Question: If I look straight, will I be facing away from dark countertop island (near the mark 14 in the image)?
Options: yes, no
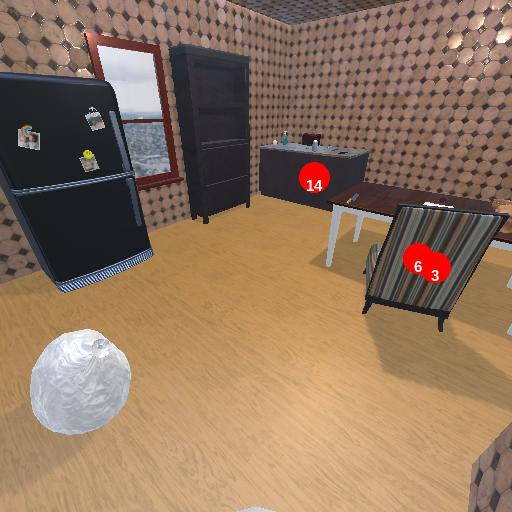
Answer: yes